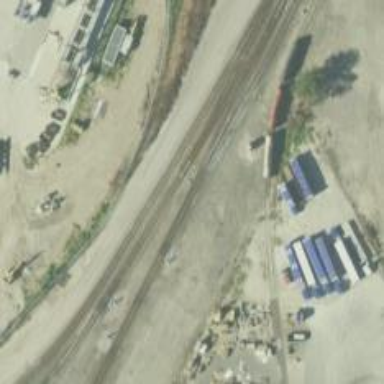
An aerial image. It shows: Railway junction.